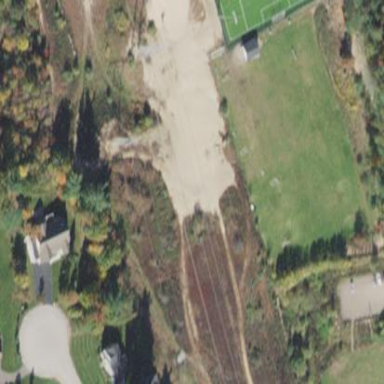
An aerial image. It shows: Soccer pitch for leisure land activities.